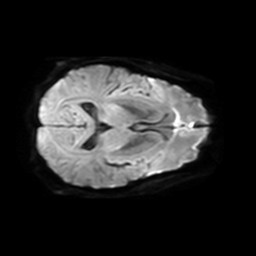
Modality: TRACE
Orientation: axial
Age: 62
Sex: female
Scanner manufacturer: philips
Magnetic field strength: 3 T
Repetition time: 3.076 s
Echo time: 0.076 s